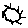
Label: sun